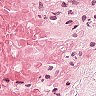
Metastatic tissue present: no